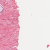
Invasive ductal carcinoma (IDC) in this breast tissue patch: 0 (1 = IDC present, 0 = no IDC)